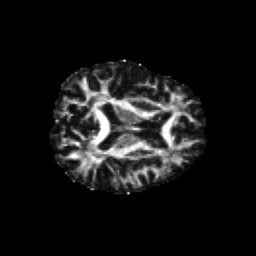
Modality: FA
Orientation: axial
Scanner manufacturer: siemens
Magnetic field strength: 3 T
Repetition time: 6.8 s
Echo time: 0.093 s